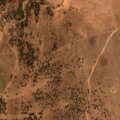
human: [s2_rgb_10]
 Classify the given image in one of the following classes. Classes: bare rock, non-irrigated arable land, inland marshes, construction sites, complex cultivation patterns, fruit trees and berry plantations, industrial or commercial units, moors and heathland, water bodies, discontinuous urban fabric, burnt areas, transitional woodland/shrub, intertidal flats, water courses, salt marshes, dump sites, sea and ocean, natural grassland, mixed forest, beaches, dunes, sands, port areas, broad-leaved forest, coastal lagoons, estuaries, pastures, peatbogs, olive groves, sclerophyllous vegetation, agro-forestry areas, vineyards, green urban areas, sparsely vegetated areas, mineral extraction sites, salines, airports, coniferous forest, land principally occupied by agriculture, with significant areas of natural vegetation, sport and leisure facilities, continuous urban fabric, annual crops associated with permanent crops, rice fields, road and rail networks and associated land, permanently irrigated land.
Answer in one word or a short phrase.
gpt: permanently irrigated land, olive groves, pastures, agro-forestry areas